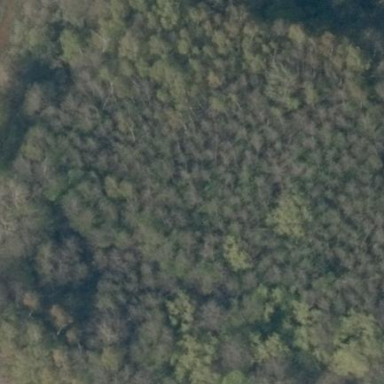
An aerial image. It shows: Forest area.